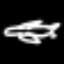
Label: airplane